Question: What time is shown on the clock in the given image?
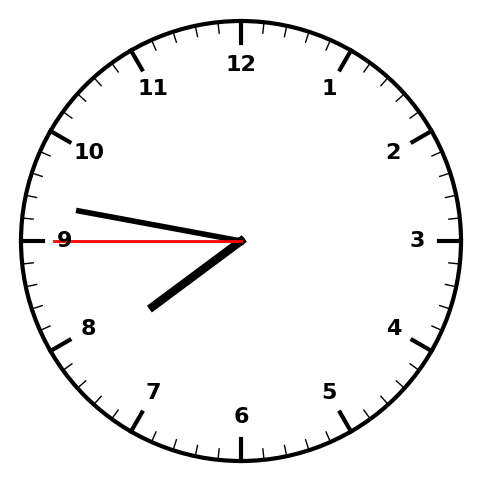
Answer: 07:46:45